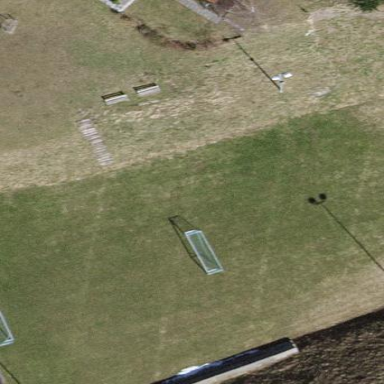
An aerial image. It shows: Soccer pitch for leisureland activities.